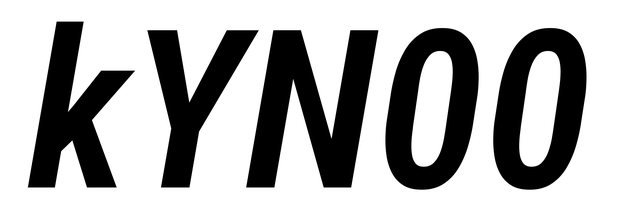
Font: Roboto-Italic_Condensed_SemiBold_Italic